Question: Say here is my code:
'''
plot(data ylab="x", xlab="y", xlim=c(1, 13))
'''
But the x-axis of the plot presented like this:

As you see, the x-axis presented from 2 to 12 by 2. However, I want it shown from 1 to 13 by 1 step, how can I realize that?
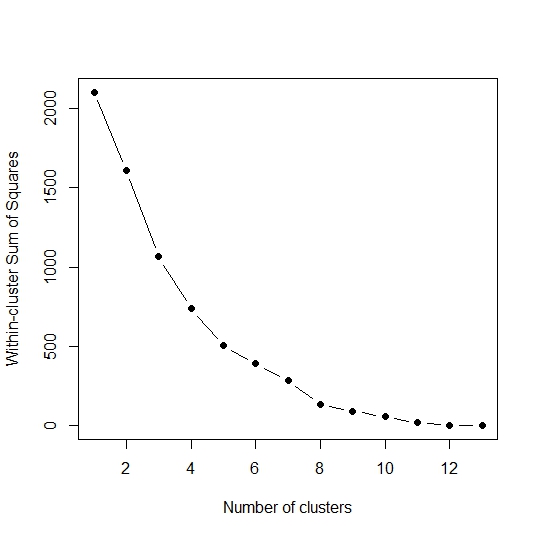
Answer: Have a look at this code: <URL>
You have to source that file in order to use the function:
'''
source('http://cran.r-project.org/doc/contrib/Lemon-kickstart/axbreak.R')
axis.break(axis=1,breakpos,bgcol="white",breakcol="black", style=c("slash","zigzag"),brw=0.02)
'''
Adapt to your liking.